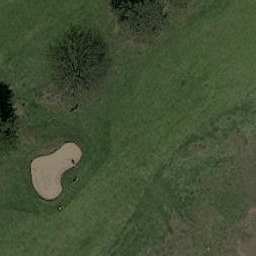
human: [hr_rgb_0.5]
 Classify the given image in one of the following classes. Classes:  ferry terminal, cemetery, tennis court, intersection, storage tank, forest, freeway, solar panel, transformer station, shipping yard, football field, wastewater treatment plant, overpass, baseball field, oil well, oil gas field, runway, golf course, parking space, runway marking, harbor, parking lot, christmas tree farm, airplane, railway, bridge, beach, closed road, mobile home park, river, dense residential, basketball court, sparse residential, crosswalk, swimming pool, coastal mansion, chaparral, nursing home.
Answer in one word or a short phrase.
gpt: golf course